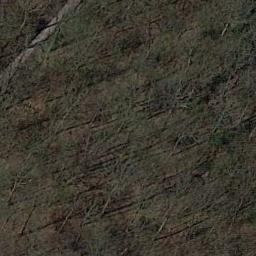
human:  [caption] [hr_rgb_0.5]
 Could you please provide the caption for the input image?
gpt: Many withered trees are in a forest .

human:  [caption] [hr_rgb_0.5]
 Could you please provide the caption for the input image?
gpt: The forest has some sparse green trees randomly arranged and a road goes through the forest .

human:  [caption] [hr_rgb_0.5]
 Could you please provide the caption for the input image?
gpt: There is a road goes through the forest .

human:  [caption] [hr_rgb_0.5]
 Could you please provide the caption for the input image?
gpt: This is a dense forest .

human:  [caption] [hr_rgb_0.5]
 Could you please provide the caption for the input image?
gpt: A sparse forest with some withered trees .